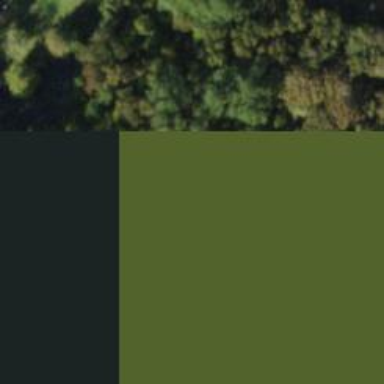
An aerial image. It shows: Mixed leaf woodland.